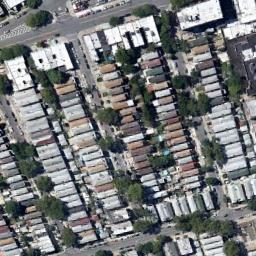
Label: dense_residential